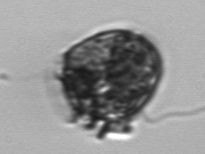
Label: Dinophysis_acuminata